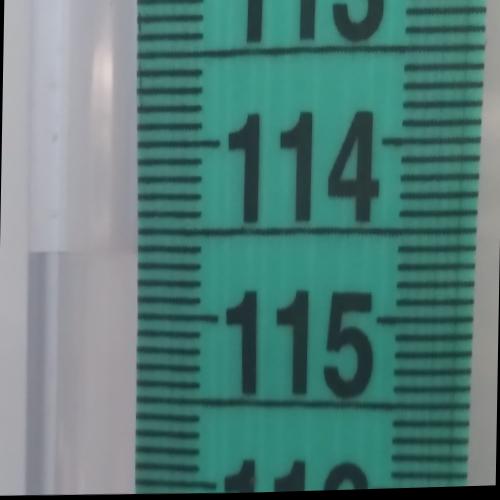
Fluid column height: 114.6 cm